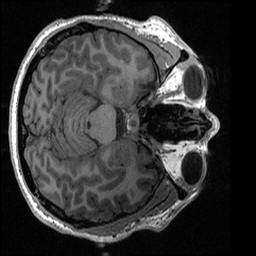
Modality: T1w
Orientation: axial
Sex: male
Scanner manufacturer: ge
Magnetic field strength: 3 T
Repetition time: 0.0064 s
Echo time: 0.00281 s